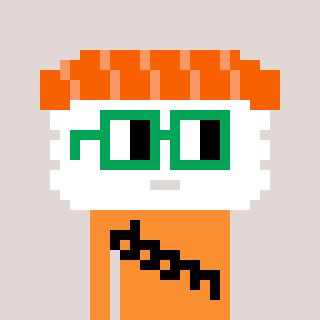
a pixel art character with square green glasses, a nigiri-shaped head and a orange-colored body on a warm background